Field crop: maize
Growth stage: 2
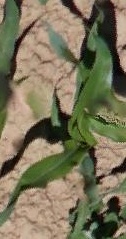
Species: maize